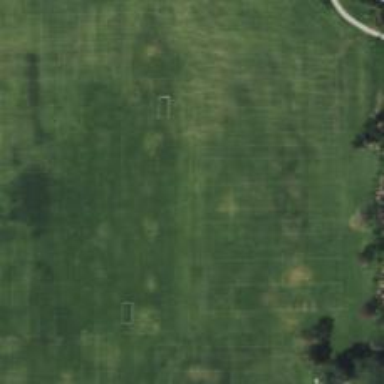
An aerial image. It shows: Grass pitch designated for American football in leisure land area.